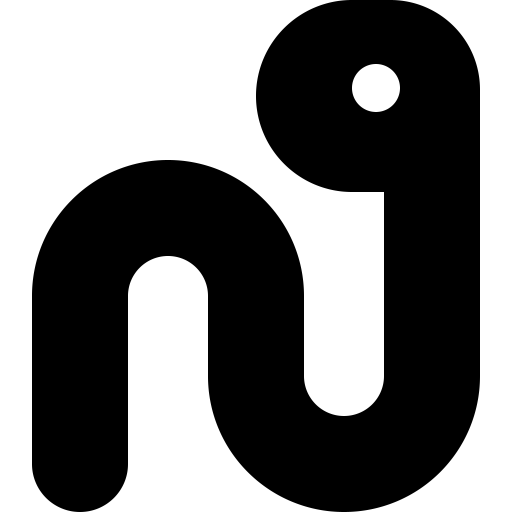
Tags: icon, FontAwesome, fa-icon, solid, worm